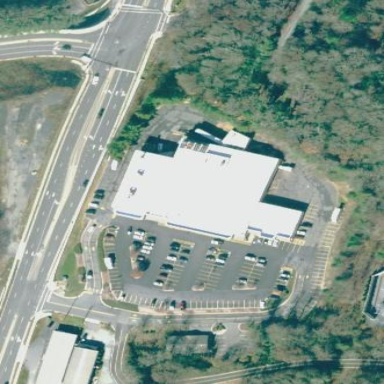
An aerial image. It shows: Retail building.